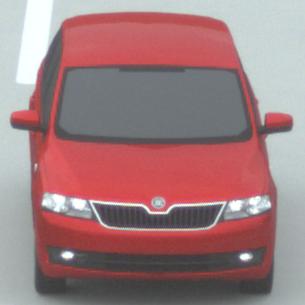
Make: Skoda
Model: Rapid Spaceback 1.2 TSI
Detailed model: Rapid Spaceback
Model produced from: 2013/10
Model produced until: 2015/04
Doors: 5
Color: red
Road condition: dry road
Daytime: morning or afternoon
Contrast: low contrast